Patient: sex M, age 60
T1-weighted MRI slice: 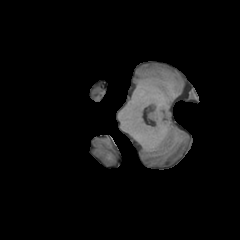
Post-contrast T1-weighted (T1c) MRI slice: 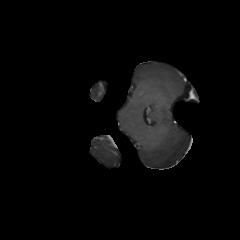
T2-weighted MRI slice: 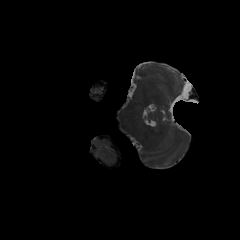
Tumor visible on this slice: no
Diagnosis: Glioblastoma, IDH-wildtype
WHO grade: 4